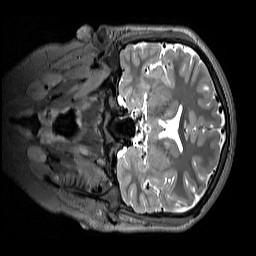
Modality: T2w
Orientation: coronal
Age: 10
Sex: female
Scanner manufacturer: siemens
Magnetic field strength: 3 T
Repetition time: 3.2 s
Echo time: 0.408 s